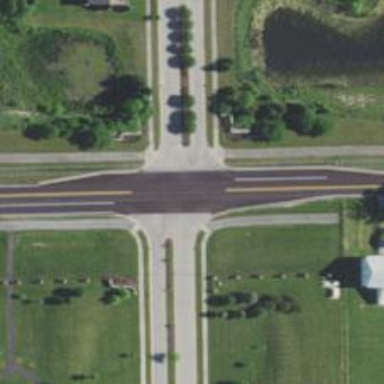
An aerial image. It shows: Uncontrolled road crossing.